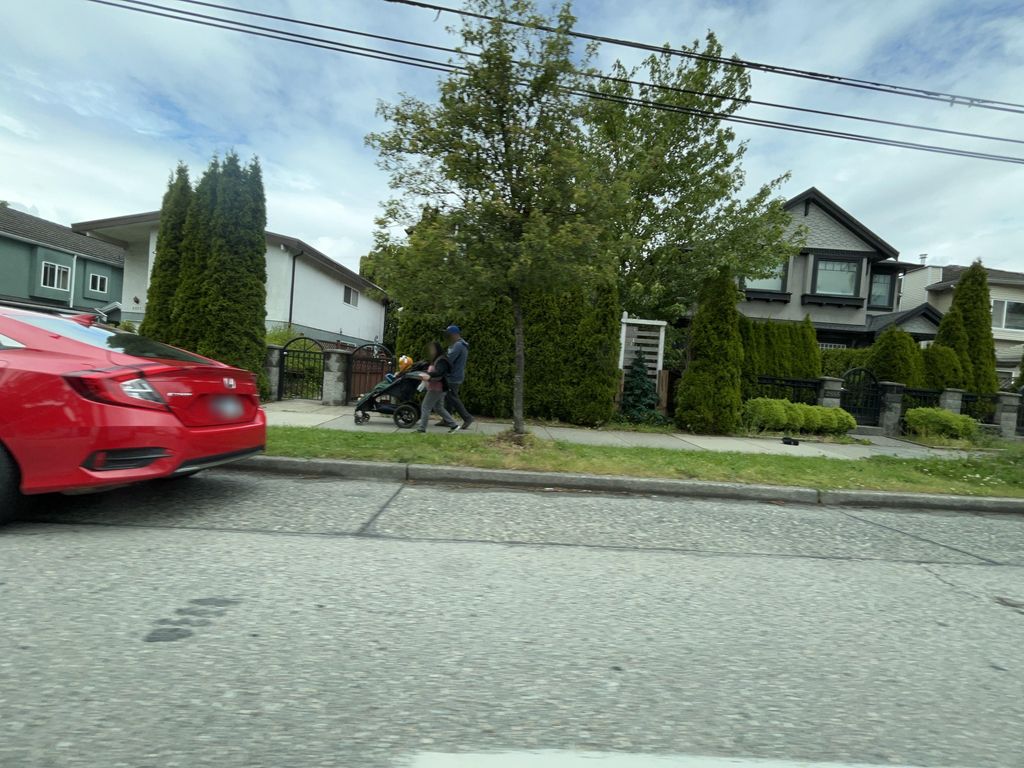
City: vancouver